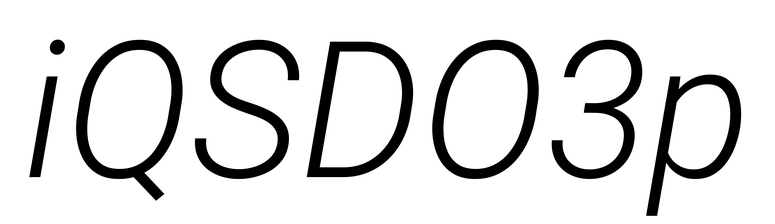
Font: Roboto-Italic_Light_Italic